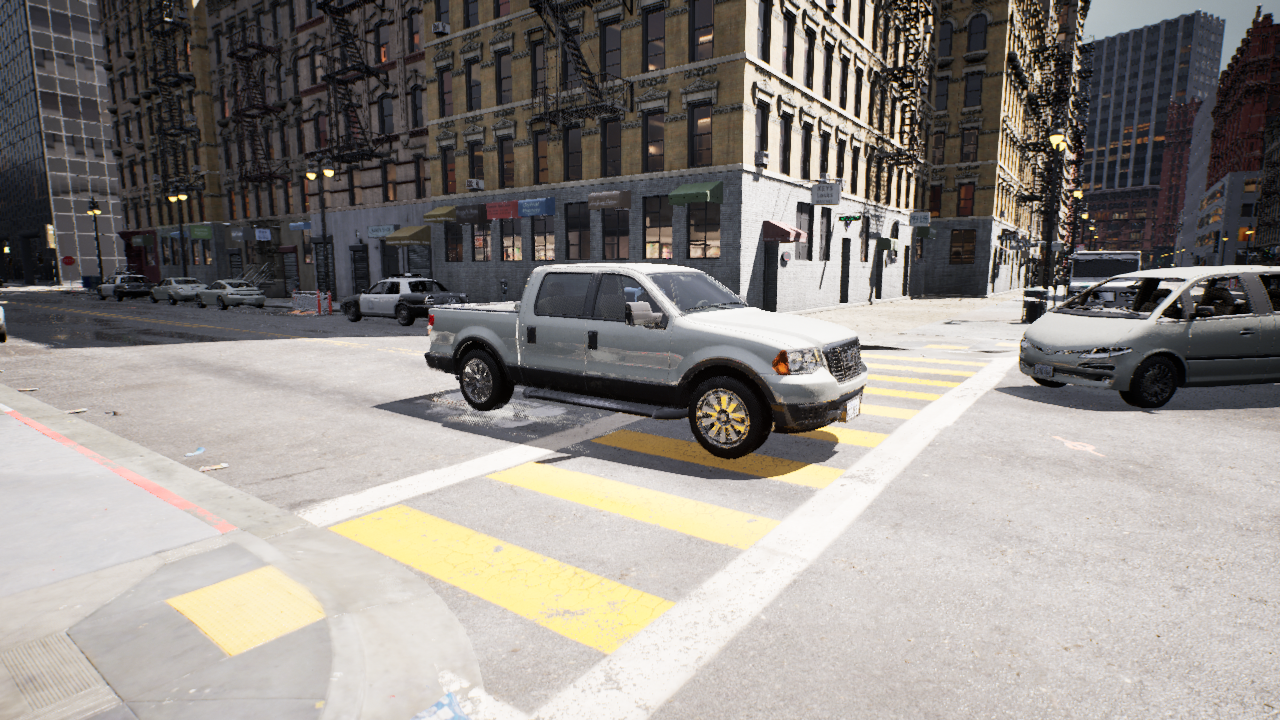
Venue: residential
Lighting: clear day
Vehicle rig: pickup